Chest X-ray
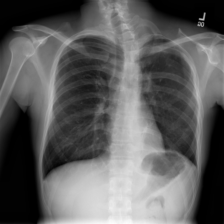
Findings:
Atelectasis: negative
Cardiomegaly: negative
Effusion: negative
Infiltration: negative
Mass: negative
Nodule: negative
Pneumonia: negative
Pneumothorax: negative
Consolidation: negative
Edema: negative
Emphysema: negative
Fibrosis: negative
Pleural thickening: negative
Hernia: negative